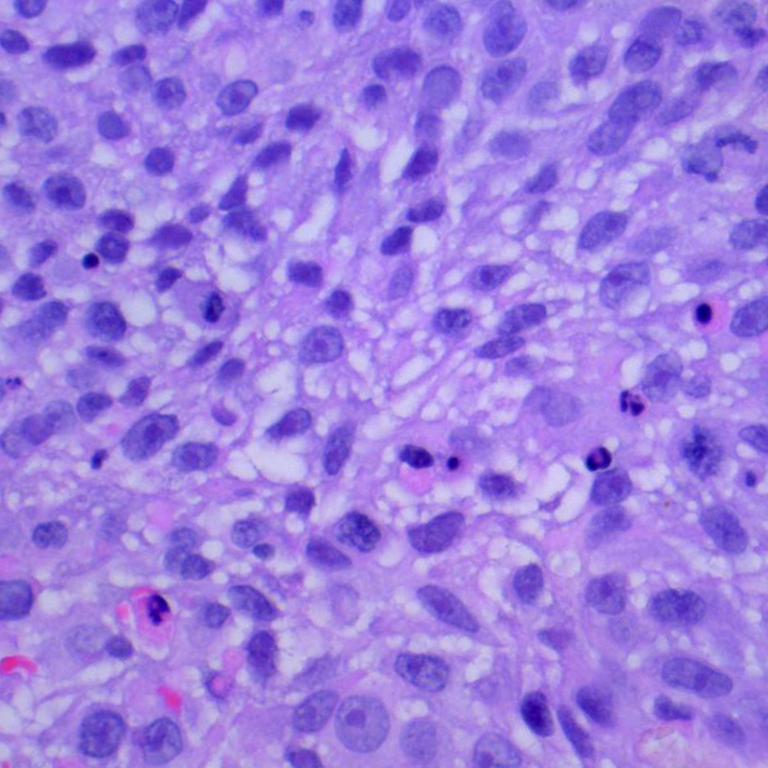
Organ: lung
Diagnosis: squamous carcinomas